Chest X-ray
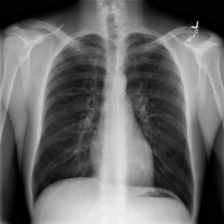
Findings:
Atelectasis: negative
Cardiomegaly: negative
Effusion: negative
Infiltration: negative
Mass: negative
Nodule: negative
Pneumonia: negative
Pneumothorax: negative
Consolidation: negative
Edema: negative
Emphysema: negative
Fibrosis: negative
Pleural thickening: negative
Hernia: negative